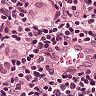
Metastatic tissue present: yes